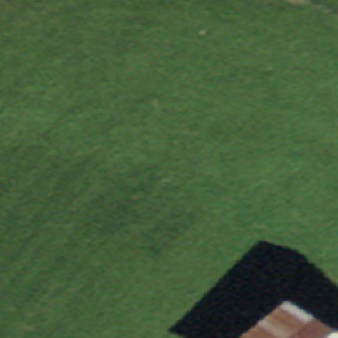
Label: other